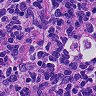
Metastatic tissue present: no